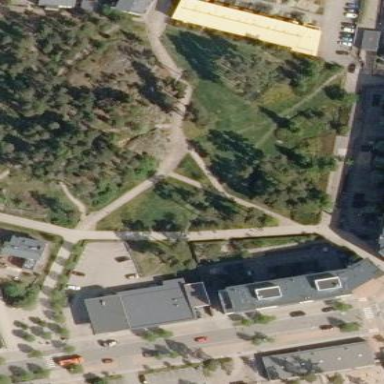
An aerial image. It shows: Lovely park for leisure and relaxation.